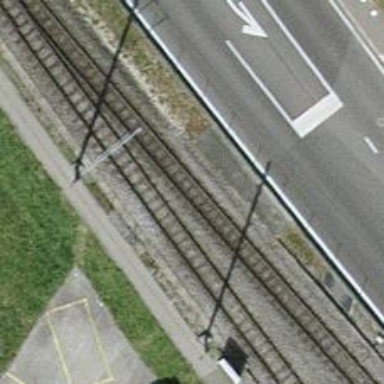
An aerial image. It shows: Narrow-gauge railway with single track. The railway is electrified with contact line.